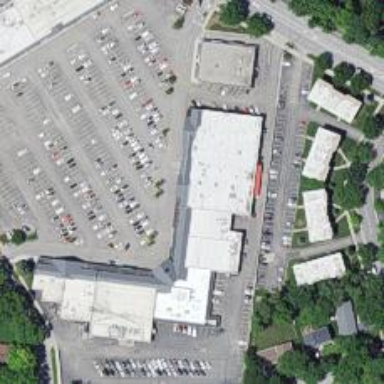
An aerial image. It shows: Supermarket.